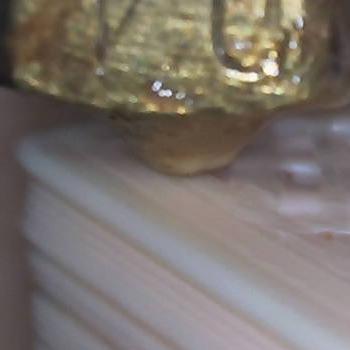
Flow rate: 267%